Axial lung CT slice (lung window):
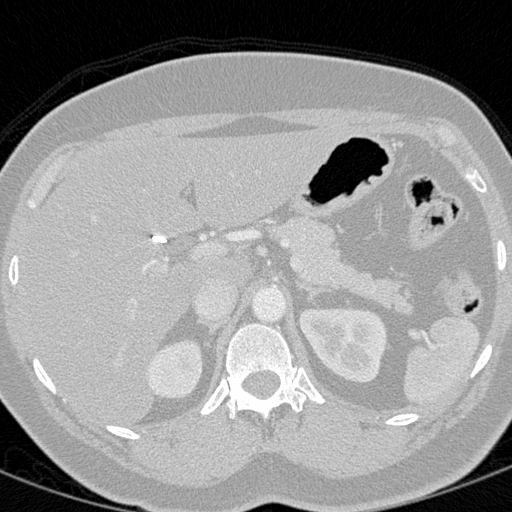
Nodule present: no